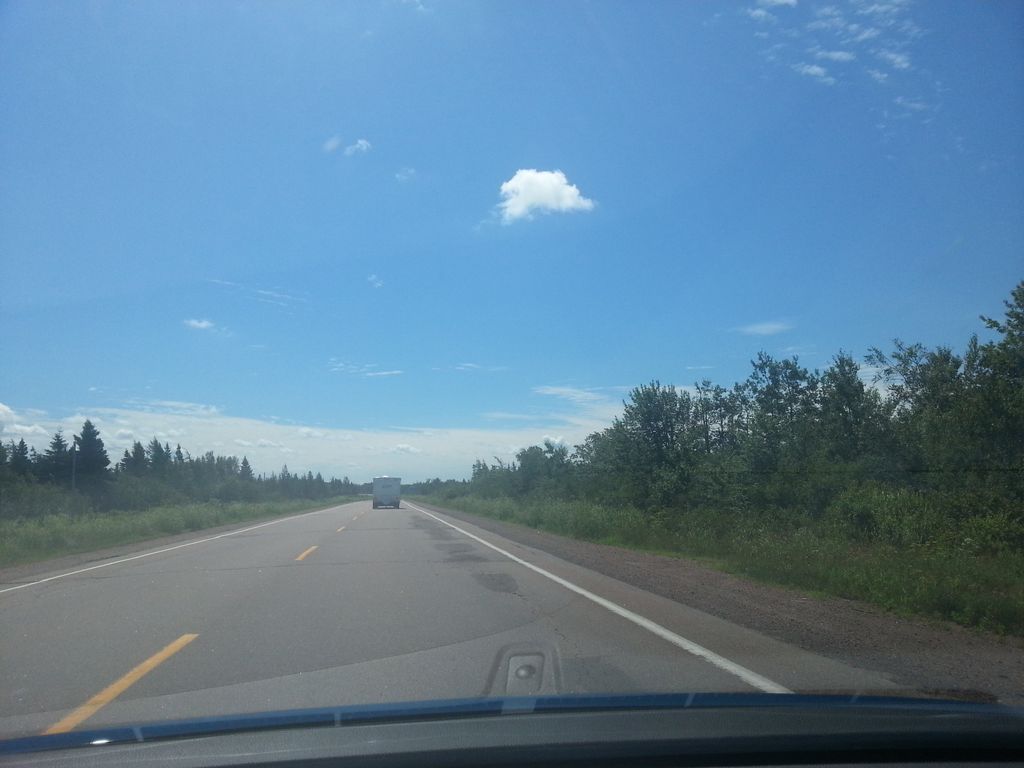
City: charlottetown